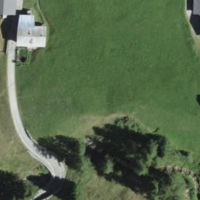
EUNIS habitat code: 26
Species observed at this site:
Prunella collaris
Parus major
Cyanistes caeruleus